Field crop: maize
Growth stage: 2
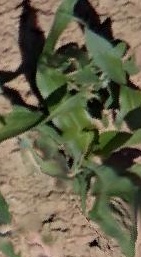
Species: maize